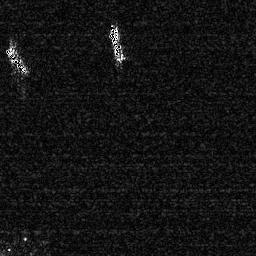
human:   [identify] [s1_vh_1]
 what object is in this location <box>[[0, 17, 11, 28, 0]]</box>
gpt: <ref>1 medium ship at the top left</ref>